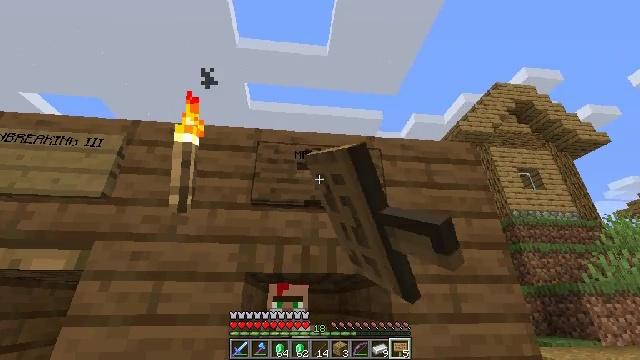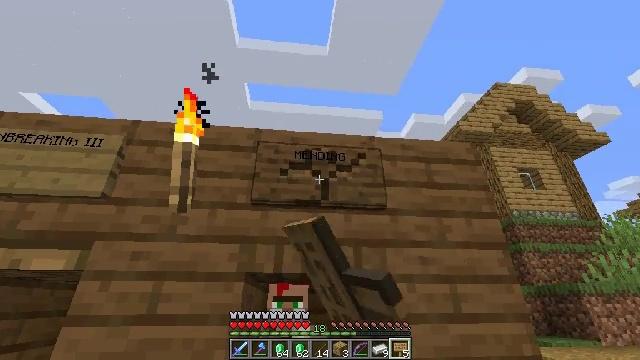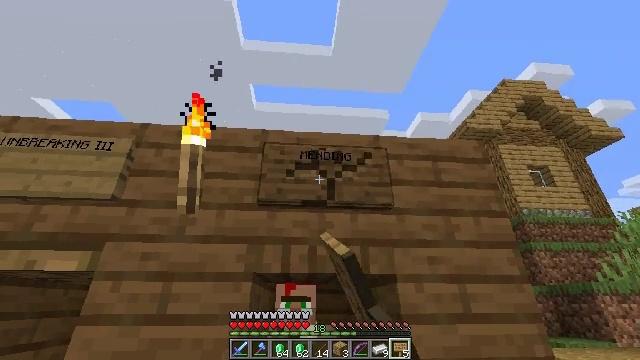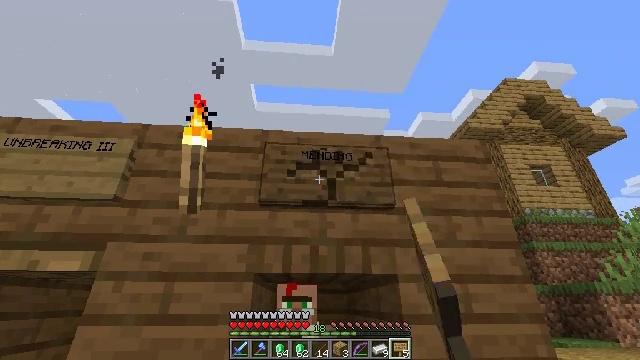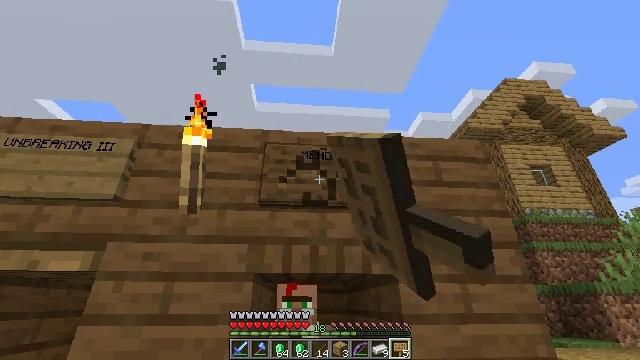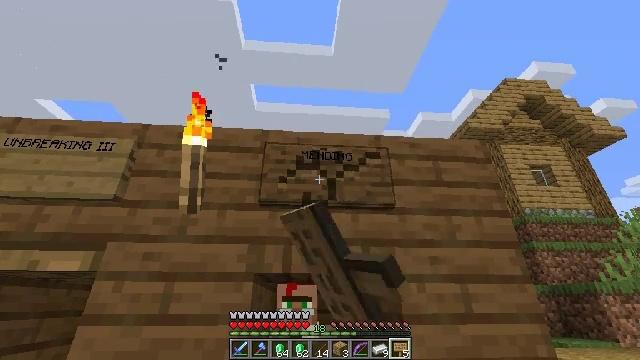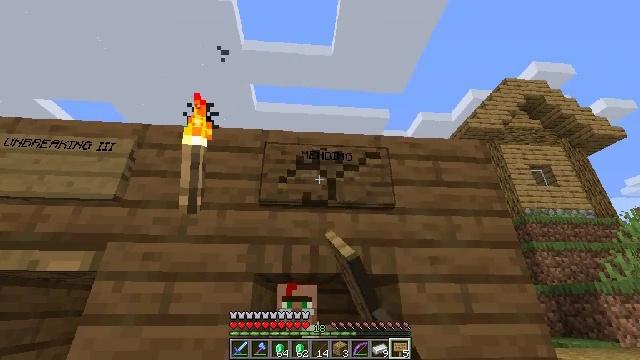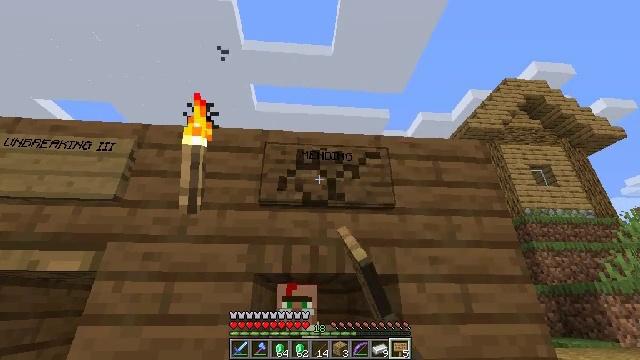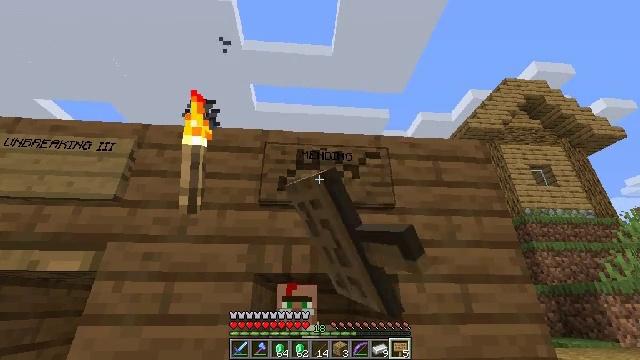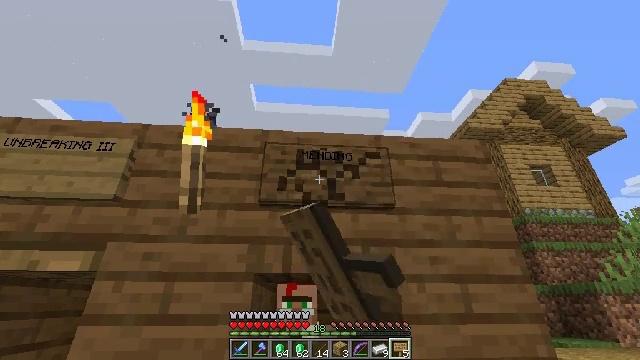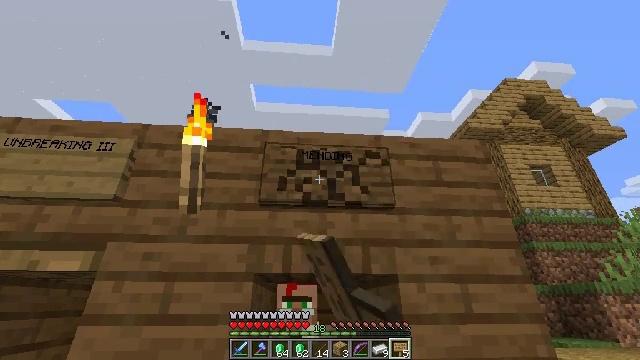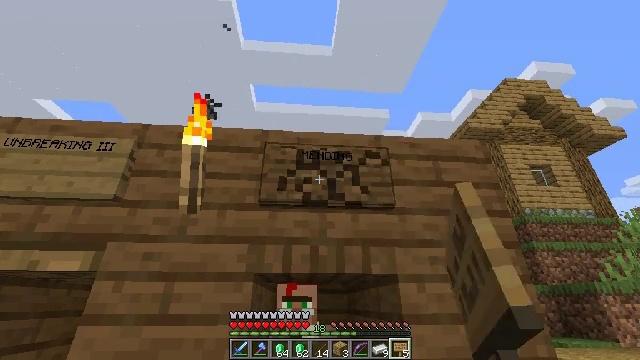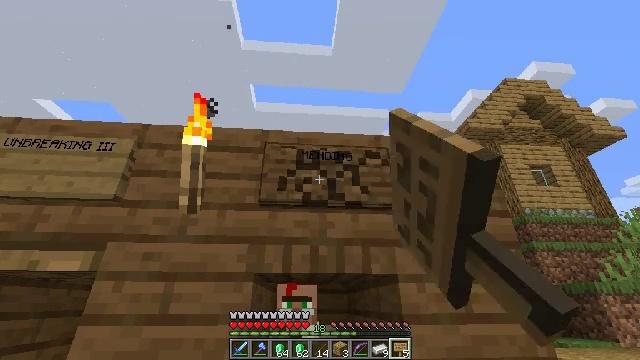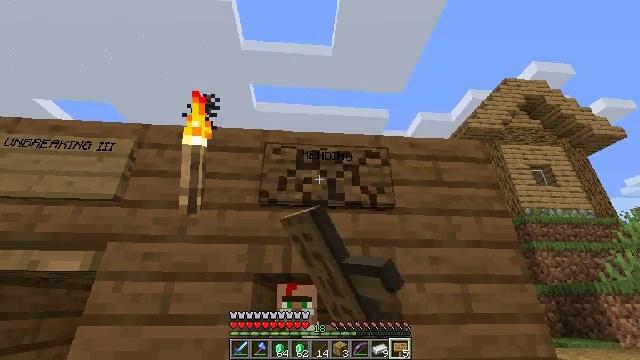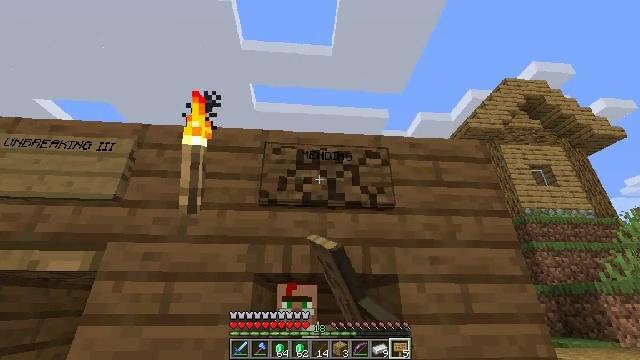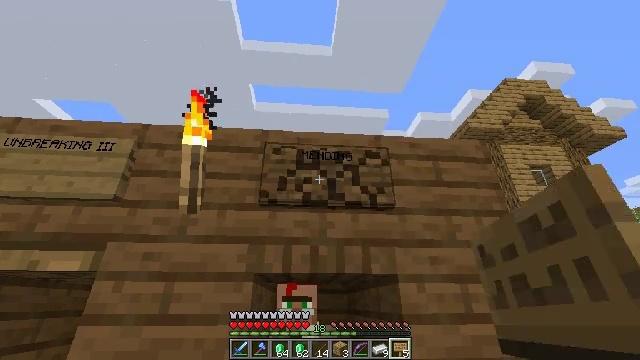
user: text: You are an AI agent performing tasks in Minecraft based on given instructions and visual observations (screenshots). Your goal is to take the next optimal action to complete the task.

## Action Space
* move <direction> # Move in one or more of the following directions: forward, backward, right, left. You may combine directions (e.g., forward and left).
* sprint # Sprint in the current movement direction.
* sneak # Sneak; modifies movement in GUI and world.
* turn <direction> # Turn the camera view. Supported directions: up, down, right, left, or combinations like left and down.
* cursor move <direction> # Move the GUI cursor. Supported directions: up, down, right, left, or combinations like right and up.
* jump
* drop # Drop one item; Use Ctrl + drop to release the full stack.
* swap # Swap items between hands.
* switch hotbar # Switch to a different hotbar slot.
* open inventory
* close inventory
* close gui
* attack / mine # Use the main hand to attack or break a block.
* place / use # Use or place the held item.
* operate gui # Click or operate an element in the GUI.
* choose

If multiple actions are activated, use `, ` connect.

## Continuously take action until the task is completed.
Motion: motion action
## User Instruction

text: Collect a spruce wall sign from the wall.
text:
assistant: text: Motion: attack / mine
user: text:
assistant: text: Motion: turn left, attack / mine
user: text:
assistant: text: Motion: attack / mine
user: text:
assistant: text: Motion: attack / mine
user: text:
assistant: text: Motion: attack / mine
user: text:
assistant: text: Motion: attack / mine
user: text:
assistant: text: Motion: attack / mine
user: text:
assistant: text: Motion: attack / mine
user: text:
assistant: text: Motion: attack / mine
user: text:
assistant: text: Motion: attack / mine
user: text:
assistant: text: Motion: attack / mine
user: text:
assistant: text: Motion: attack / mine
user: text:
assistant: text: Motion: attack / mine
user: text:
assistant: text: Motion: attack / mine
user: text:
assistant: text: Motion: attack / mine
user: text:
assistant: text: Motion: attack / mine
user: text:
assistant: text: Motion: attack / mine
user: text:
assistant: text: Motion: attack / mine
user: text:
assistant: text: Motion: attack / mine
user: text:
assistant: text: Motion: attack / mine
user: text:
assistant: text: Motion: attack / mine